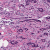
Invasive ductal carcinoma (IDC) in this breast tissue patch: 1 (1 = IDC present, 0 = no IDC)